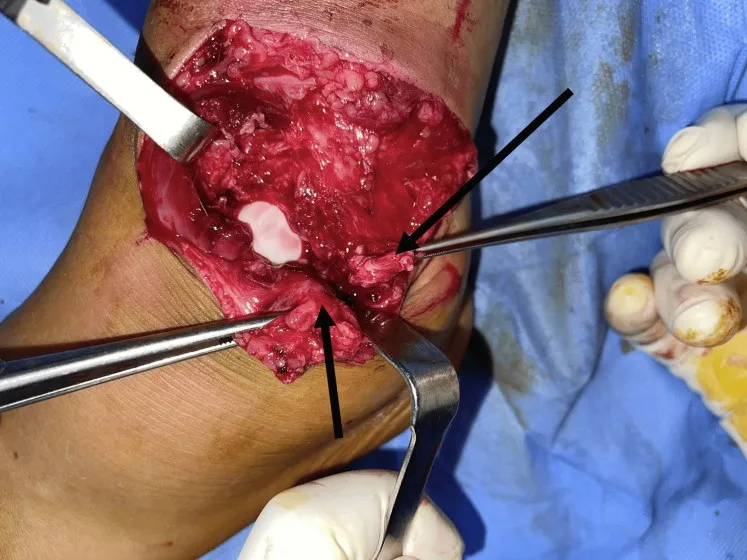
Intraoperative image of the left ankle illustrating a tear of the articular capsule and lateral ligament complex.
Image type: medical_photograph (other_medical_photograph)